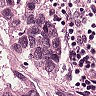
Metastatic tissue present: yes